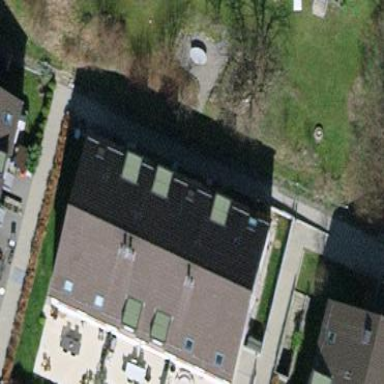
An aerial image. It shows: Building with tiled roof.